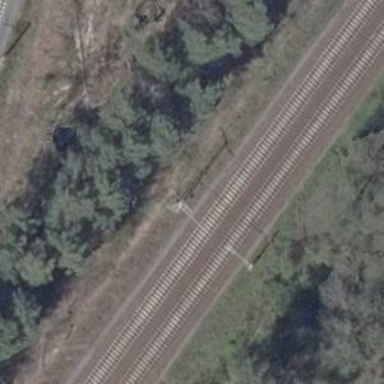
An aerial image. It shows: Milestone along the railway track with catenary mast.